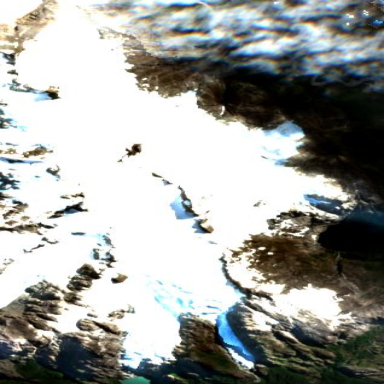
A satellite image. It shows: Stunning view of glacier.